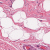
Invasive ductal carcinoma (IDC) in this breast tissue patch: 0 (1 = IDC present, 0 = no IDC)